Interaction volume radius: 5 \u00c5
Interaction volume height: 25 \u00c5
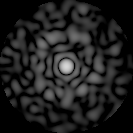
Disorder parameter: 0.7878